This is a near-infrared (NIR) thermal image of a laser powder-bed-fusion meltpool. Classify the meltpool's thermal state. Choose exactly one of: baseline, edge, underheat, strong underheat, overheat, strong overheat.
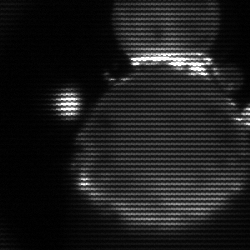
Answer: edge